Question: Well I followed the example
<URL>
I don't get the Quill tool bar as shown in the any of the examples
'''
<div style="text-align:center">
<div class="container-fluid">
<div class="row pt-5">
<div class="col-md-8">
<form [formGroup]="editorForm" (ngsubmit)="onSubmit()">
<div class="form-group">
<label for="editor"><h3>editor</h3></label>
<quill-editor></quill-editor>
</div>
</form>
</div>
'''
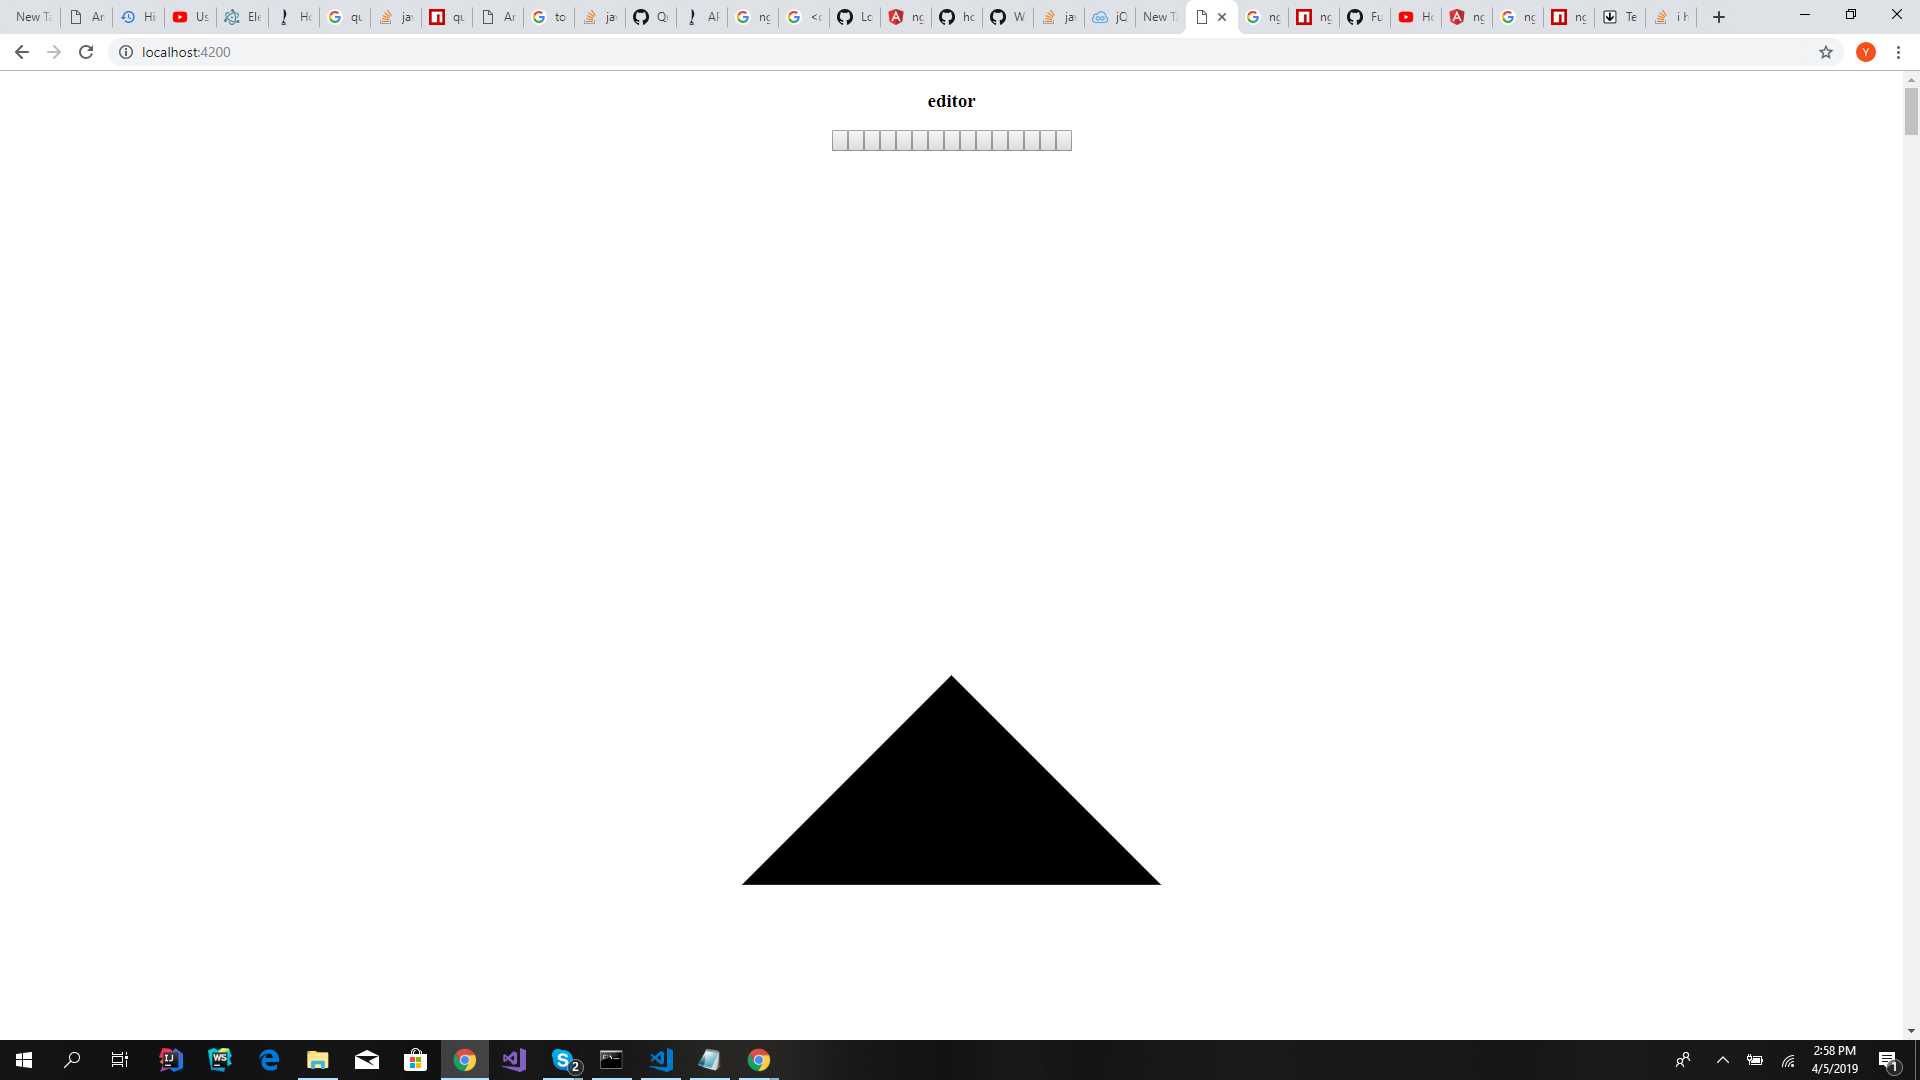
Answer: I just tried your example:
'''
<div class="form-group">
<label for="editor"><h3>editor</h3></label>
<quill-editor></quill-editor>
</div>
'''
Result:
<URL>
It works fine showing all the standard toolbar-items, so make sure you also imported 'quill.snow.css' and 'quill.bubble.css'
'''
<link href="//cdn.quilljs.com/1.3.6/quill.snow.css" rel="stylesheet">
<link href="//cdn.quilljs.com/1.3.6/quill.bubble.css" rel="stylesheet">
'''
in your html and
'''
@import "./app/quill/quill-emoji.css";
@import "./app/quill/quill-mention.css";
'''
in your 'styles.css'.
If you are using your own custom toolbar container you also need to create the buttons inside it.
From the official docs:
'''
var quill = new Quill('#editor', {
modules: {
toolbar: {
container: '#toolbar', // Selector for toolbar container
handlers: {
'bold': customBoldHandler
}
}
}
});
'''
Because the container option is so common, a top level shorthand is also allowed.
'''
var quill = new Quill('#editor', {
modules: {
// Equivalent to { toolbar: { container: '#toolbar' }}
toolbar: '#toolbar'
}
});
'''
The official documentation and some good examples:
- <URL>